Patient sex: M
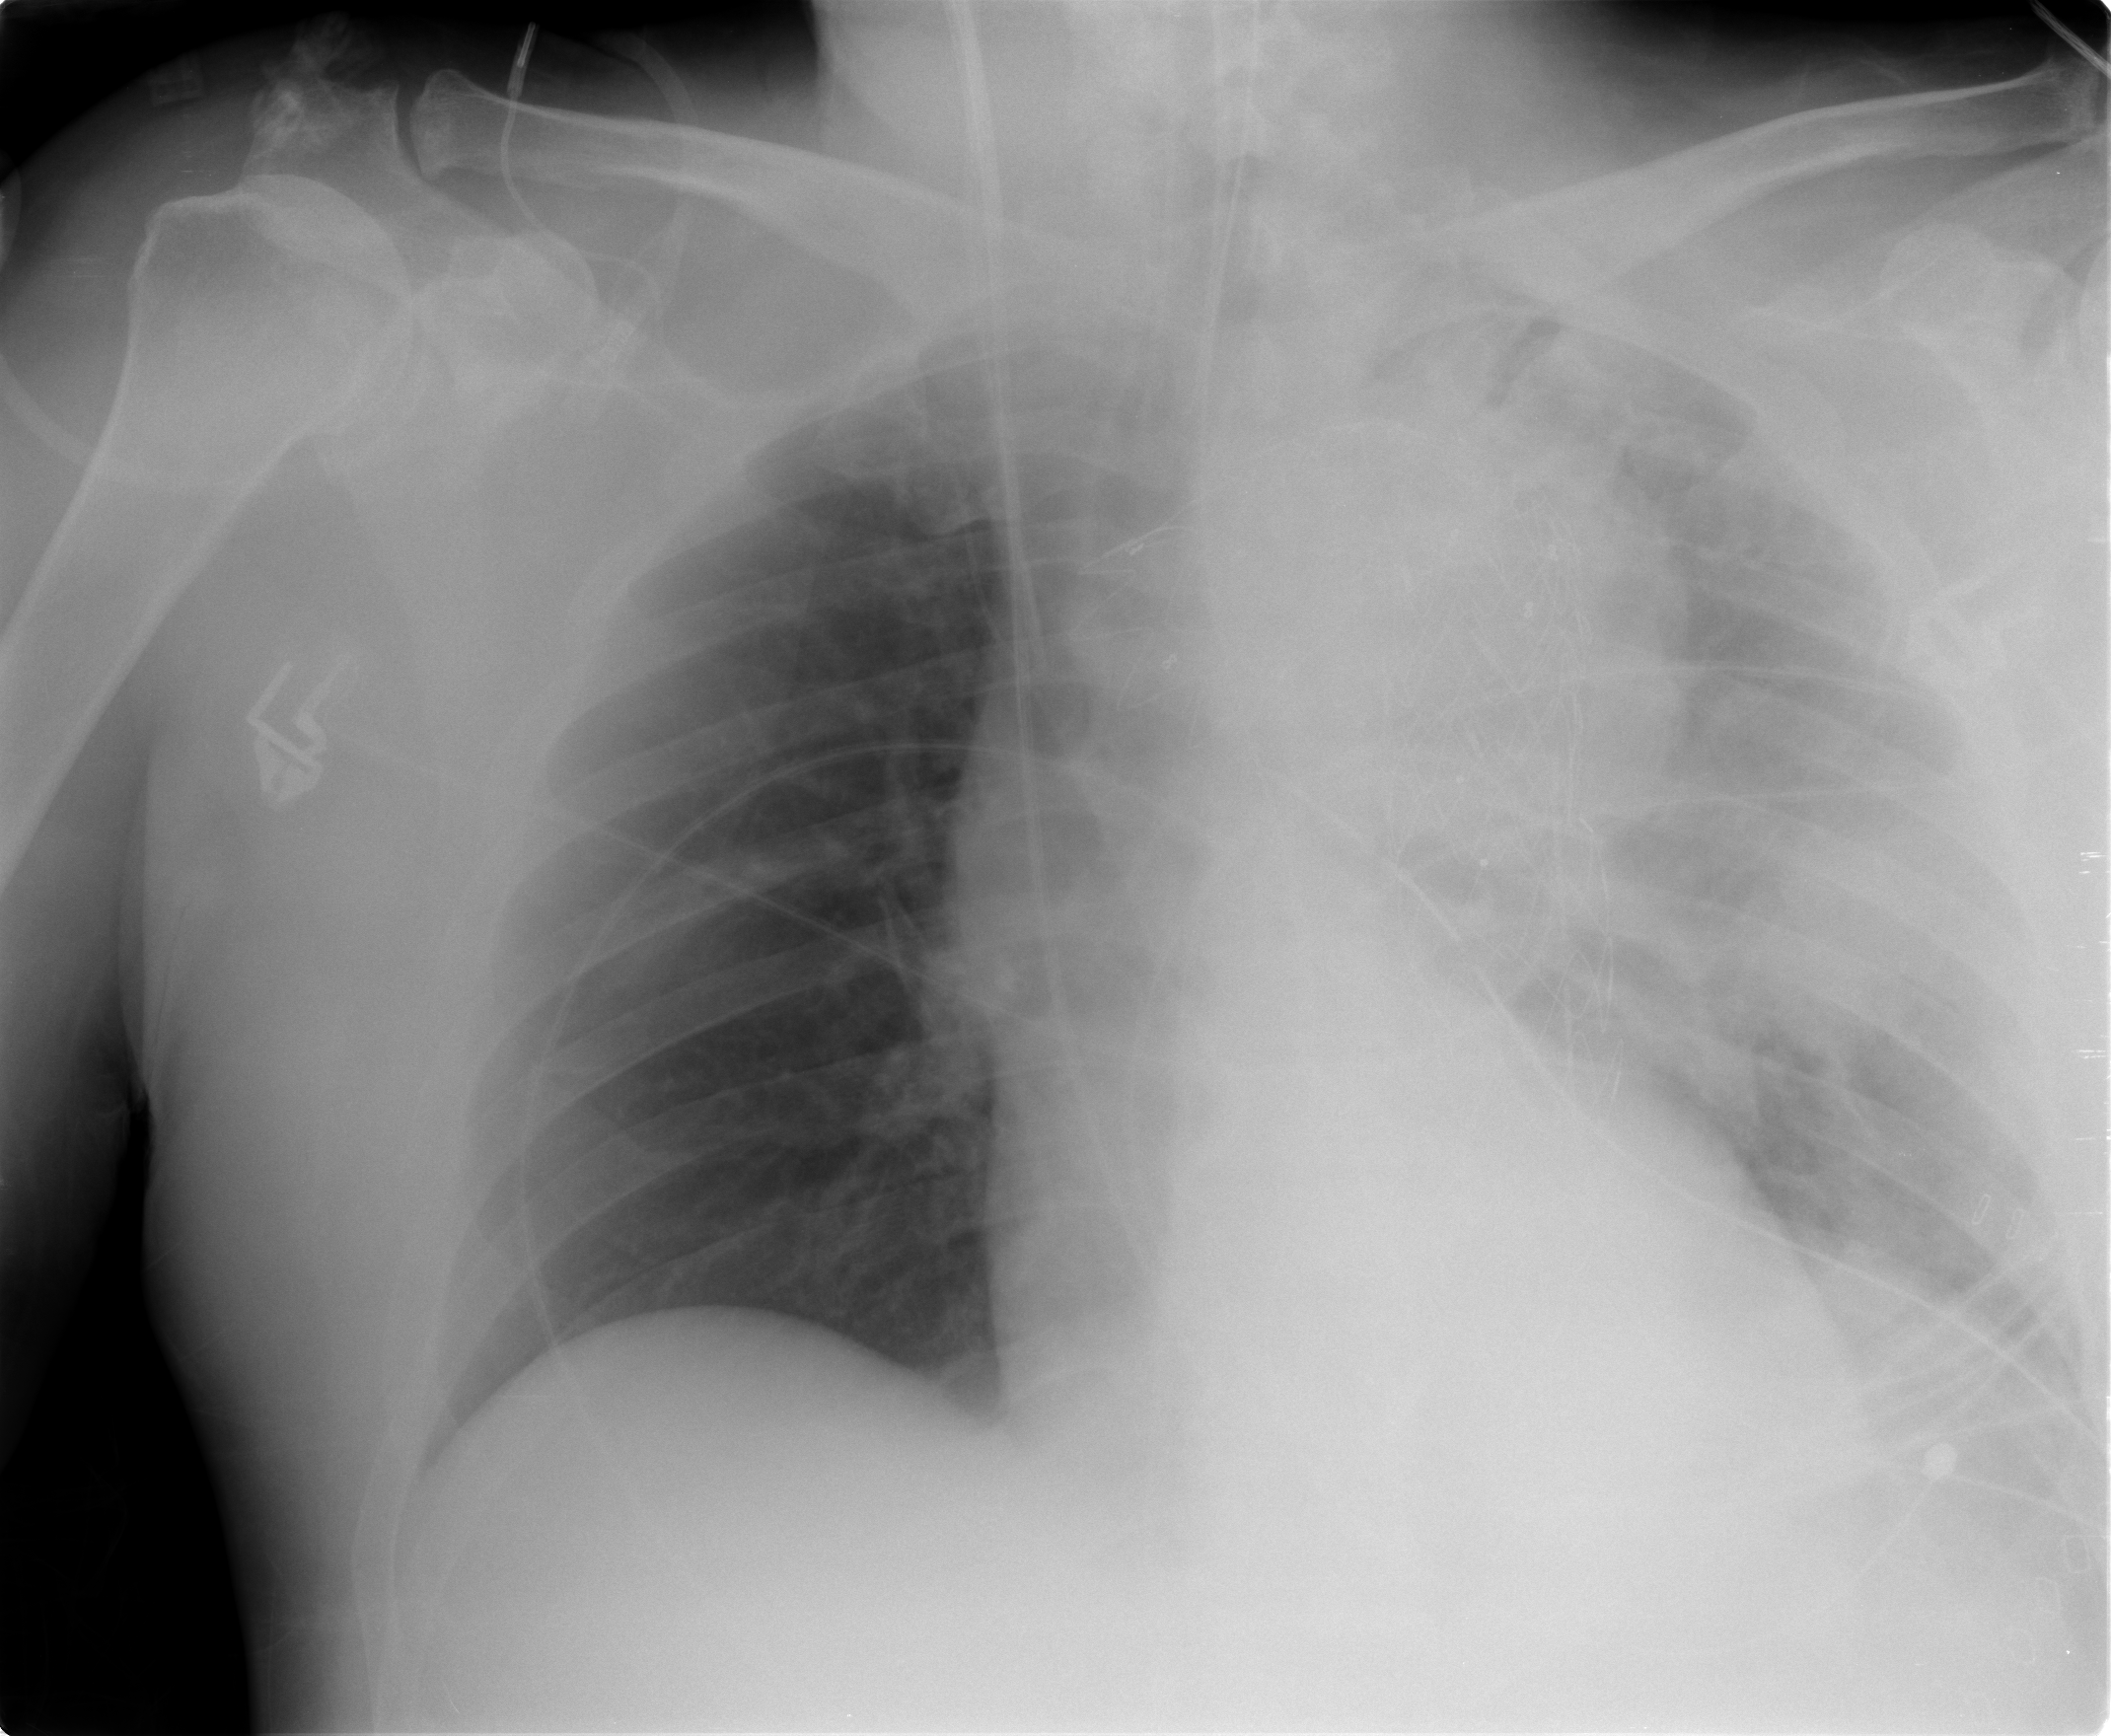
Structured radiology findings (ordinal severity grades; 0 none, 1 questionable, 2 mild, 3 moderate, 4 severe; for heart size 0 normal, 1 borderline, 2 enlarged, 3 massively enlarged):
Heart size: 0
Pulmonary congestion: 0
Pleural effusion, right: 0
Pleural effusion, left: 2
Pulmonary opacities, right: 0
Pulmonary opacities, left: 1
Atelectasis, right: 0
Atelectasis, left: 2